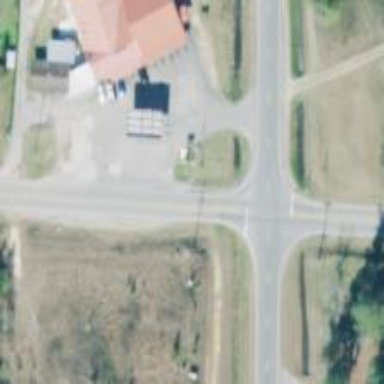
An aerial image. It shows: Road with stop sign.